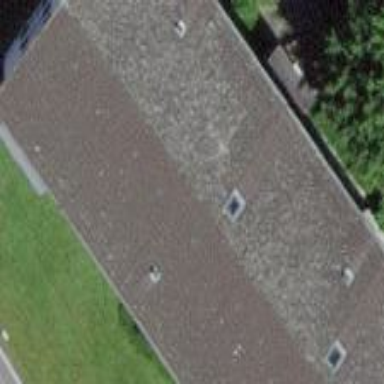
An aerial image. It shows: Building with gabled roof made of roof tiles.